Question: I have to select data from one Excel worksheet and copy into into a different worksheet, however I need to achieve the following during the process of copying my data over:
- For each row of the original worksheet, select cells by column (which I can predefine, perhaps using an array or something).- Manipulate the data to change the orientation of it in the new worksheet. See screenshot below.
It's difficult to explain exactly what I mean so I hope my screenshot will communicate what I need.

For each row there is a channel value, I need to order and condense all results by channel. There is also a need to check results against a limit but I can cross that after this problem is solved.
I have my code below, I appreciate that there may be errors as this is my first script. Never mind ordering the data by channel I am struggling so far to even select the columns I want and copy them exactly over to the new worksheet.
The first part of code is to check and create a new worksheet. After that it goes on to define the variables and arrays that I can predefine the columns I want to. It finishes with a loop that checks through x number of rows (although I do want it to iterate for as many rows as there are) and inside that there is another loop for each row, grabs the cell based on my predefined columns.
When debugging, it shows up as an object or application error on the sheet copying function right at the bottom inside the loops. I'm not sure where I'm going wrong. Where am I going wrong and is there a better way to attack this?
'''
Sub Process_Results()
'User defines the worksheets for this script
sourcedatasheet_name = InputBox("Enter the customer data sheet name: ", "Enter Worksheet Name")
For rep = 1 To (Worksheets.Count)
If LCase(Sheets(rep).Name) = LCase(sourcedatasheet_name) Then
Exit For
ElseIf (rep = Worksheets.Count) And (LCase(Sheets(rep).Name) <> LCase(sourcedatasheet_name)) Then
MsgBox "This sheet does not exist!"
Exit Sub
End If
Next
destinationdatasheet_name = InputBox("Enter the destination worksheet name to write the data to: ", "Enter Destination Worksheet Name")
For rep = 1 To (Worksheets.Count)
If LCase(Sheets(rep).Name) = LCase(destinationdatasheet_name) Then
MsgBox "This sheet already exists!"
Exit Sub
End If
Next
Sheets.Add After:=Sheets(Sheets.Count)
Sheets(ActiveSheet.Name).Name = destinationdatasheet_name
'These are the variables for referencing data sets in the source sheet
Dim source_testmodel
Dim source_testcasename
Dim source_measurementname
Dim source_carrierfrequency
Dim source_limitlow
Dim source_limithigh
Dim source_measuredresult
Dim source_measurementunit
'These are the variables for referencing data set columns in the processed data sheet
Dim destination_testmodel
Dim destination_testcasename
Dim destination_measurementname
Dim destination_carrierfrequency_bottomchannel
Dim destination_carrierfrequency_middlechannel
Dim destination_carrierfrequency_topchannel
Dim destination_measuredresult
'Define the column number and cell column reference for each data set that will be used to retrieve information from the source sheet
source_testmodel = 9
source_testname = 11
source_measurementname = 12
source_measuredcarrierfrequency = 13
source_measurementlimitlow = 15
source_measurementlimithigh = 16
source_measuredresult = 17
source_measurementunit = 18
Dim array_source_fields(8) As Variant
array_source_fields(1) = source_testmodel
array_source_fields(2) = source_testname
array_source_fields(3) = source_measurementname
array_source_fields(4) = source_measuredcarrierfrequency
array_source_fields(5) = source_measurementlimitlow
array_source_fields(6) = source_measurementlimithigh
array_source_fields(7) = source_measuredresult
array_source_fields(8) = source_measurementunit
'Define the column number and cell column reference for each data set that will be used to write information to the processing sheet
destination_testmodel = 1
destination_testname = 2
destination_measurementname = 3
destination_channelbottom = 4
destination_channelmiddle = 5
destination_channeltop = 6
Dim array_processed_fields(6) As Variant
array_processed_fields(1) = destination_testmodel
array_processed_fields(2) = destination_testname
array_processed_fields(3) = destination_measurementname
array_processed_fields(4) = destination_channelbottom
array_processed_fields(5) = destination_channelmiddle
array_processed_fields(6) = destination_channeltop
'Start processing data
Dim y As Variant
Dim lastrow As Long
For x = 1 To 100 'row 'lastrow=activesheet.usedrange.specialcells(xlCellTypeLastCell)
For Each y In array_source_fields 'y = LBound(Application.Transpose(array_source_fields)) To UBound(Application.Transpose(array_source_fields))
Sheets(sourcedatasheet_name).Cells(x, y).Copy Destination:=Sheets(destinationdatasheet_name).Cells(x, y)
Next y
Next x
End Sub
'''
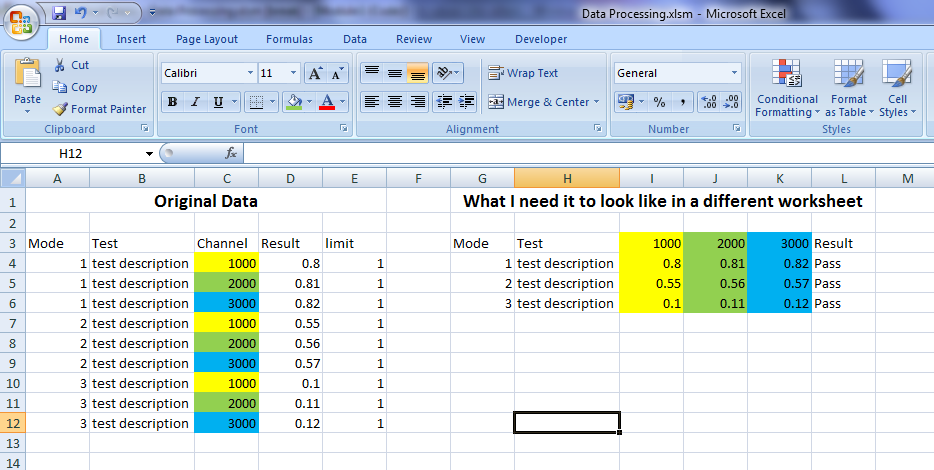
Answer: There are multiple way to solve this! The following three can be found in <URL>.

1. Insert tab->Tables->PivotTable
2. Select you data as range to analyze and click okay
3. Drag the field Mode to "Row Labels" box, "Channel" to the column "Column Labels" and "Results" to "Values"
4. PivotTable Tools->Design tab->Layout->Grand Totals->Off for Rows and Columns
Done!
This solution is only applicable, if the name of the modes and channels are known:
1. Place all the mode names in the first column, all the channel names in the first row, i.e. create header rows. In the below formula, I assume, that the header row is row 1 and the header column is A in sheet2 and that you data is in Sheet1, starting in cell A1
2. In cell B2, enter the following formula:
This is an array formula, i.e. enter it with --
3. Copy the formula all remaining cells in the table
This macro will do the job - though it assumes that modes and channels are sorted. You need to name the top-left cell of your result table 'rngHeader' and then run this code:
'''
Sub FillTable()
Dim rngSource As Range, rngTarget As Range
Dim lngModeCount As Long, lngChannelCount As Long
Set rngSource = Range("A2")
Set rngTarget = Range("rngHeader")
'Clear old result
With rngTarget
If .Offset(1) <> "" And .Offset(, 1) <> "" Then
.Resize(.End(xlDown).Row - .Row + 1, .End(xlToRight).Column - .Column + 1).Clear
rngTarget = "(cell is named ""rngHeader"")"
End If
End With
While rngSource.Value <> ""
If rngSource.Offset(-1) <> rngSource Then
lngModeCount = lngModeCount + 1
lngChannelCount = 0
rngTarget.Offset(lngModeCount) = rngSource
rngTarget.Offset(lngModeCount).Font.Bold = True
End If
lngChannelCount = lngChannelCount + 1
If lngModeCount = 1 Then
rngTarget.Offset(, lngChannelCount) = rngSource.Offset(, 2)
rngTarget.Offset(, lngChannelCount).Font.Bold = True
End If
rngTarget.Offset(lngModeCount, lngChannelCount) = rngSource.Offset(, 3)
Set rngSource = rngSource.Offset(1)
Wend
End Sub
'''